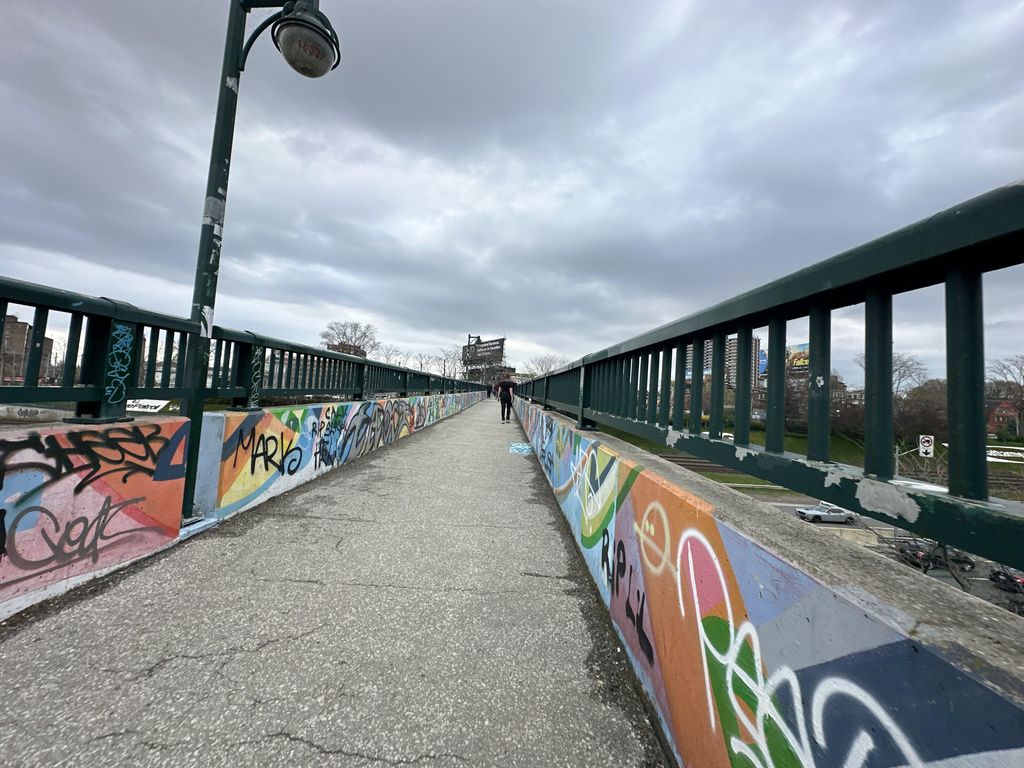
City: toronto